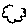
Label: cloud